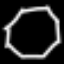
Label: octagon